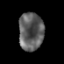
Tissue: prostate
Cell type: T cells
Senescence score: 0.2975
Nuclear area (px): 915
Mean DAPI intensity: 94.869